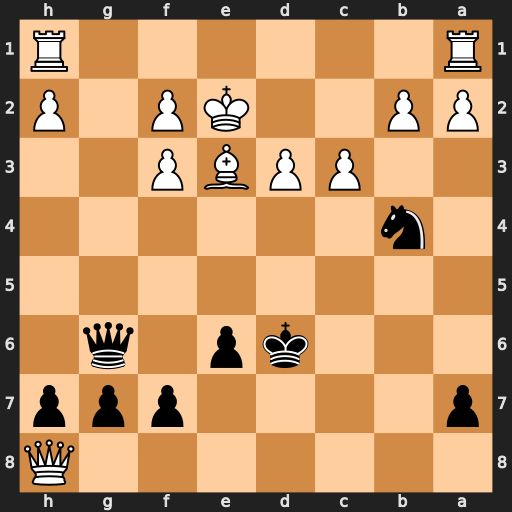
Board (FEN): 7Q/p4ppp/3kp1q1/8/1n6/2PPBP2/PP2KP1P/R6R
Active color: b
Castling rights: -
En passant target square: -
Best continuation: Qxd3+ Ke1 Nc2#